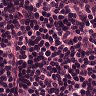
Metastatic tissue present: no